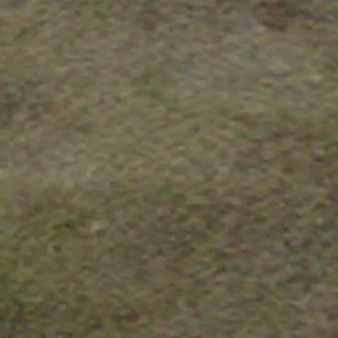
Label: other